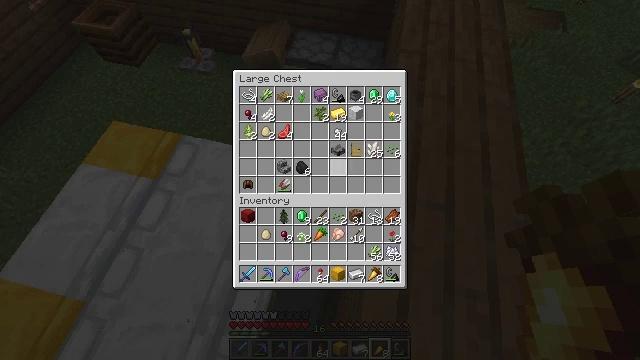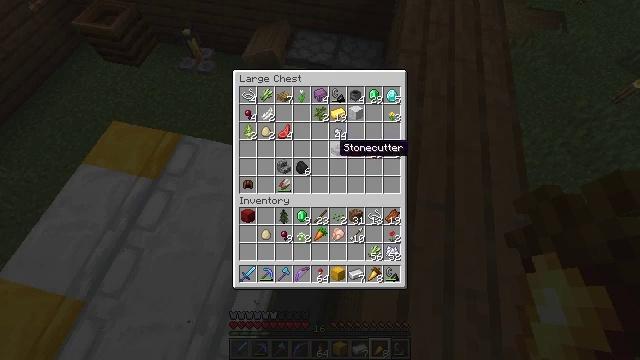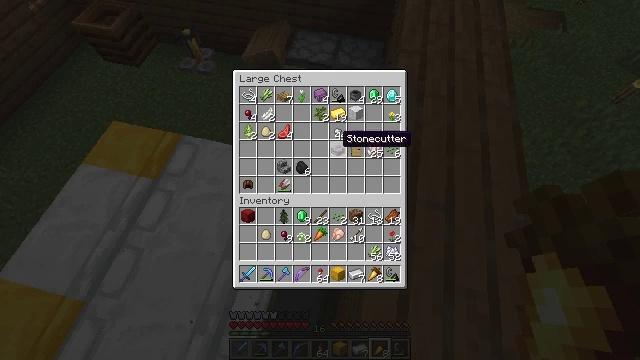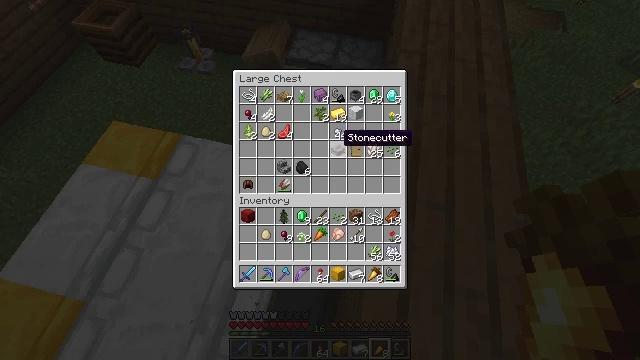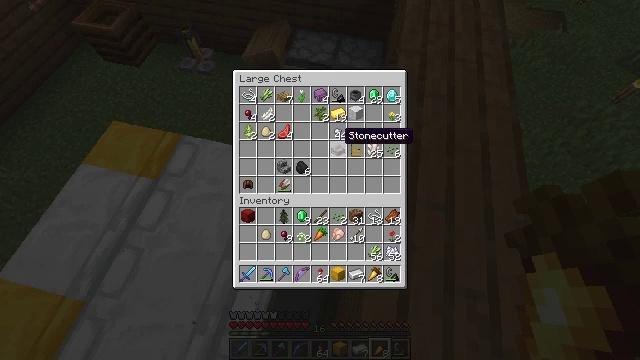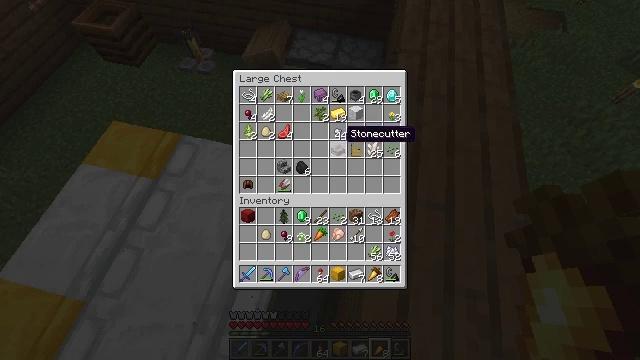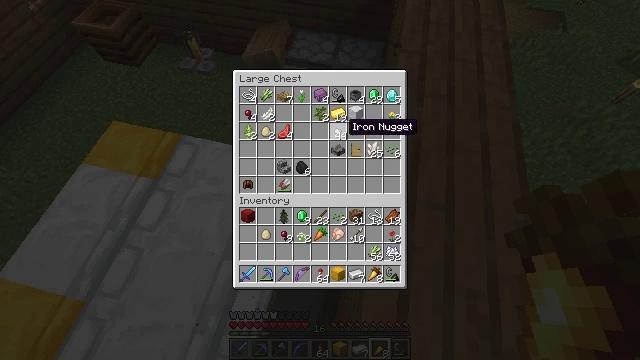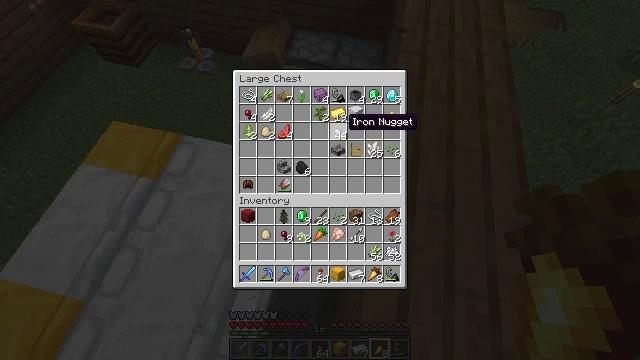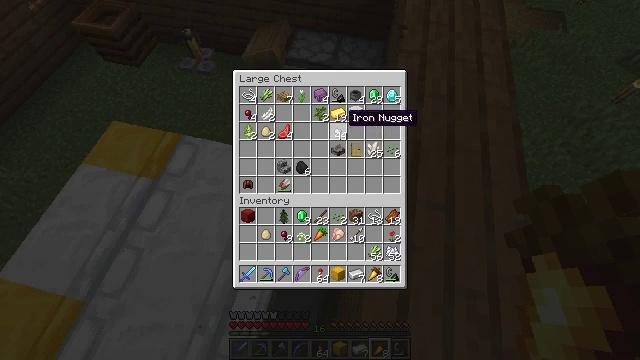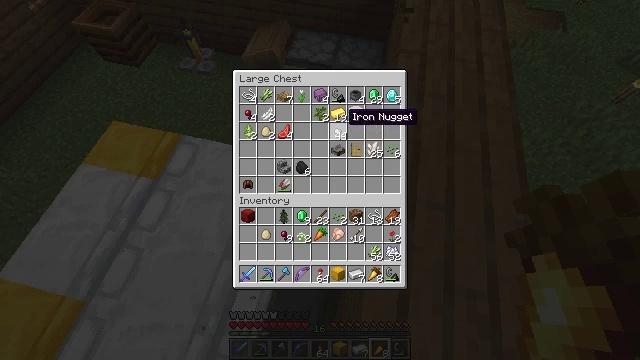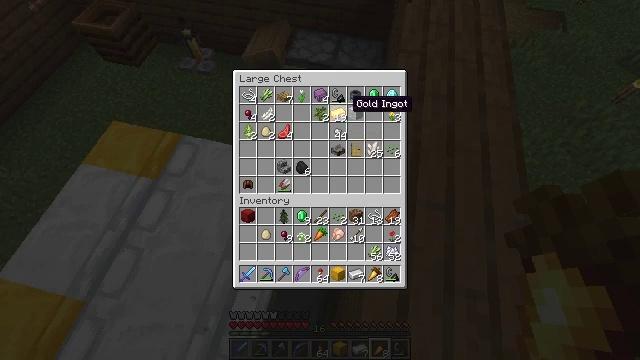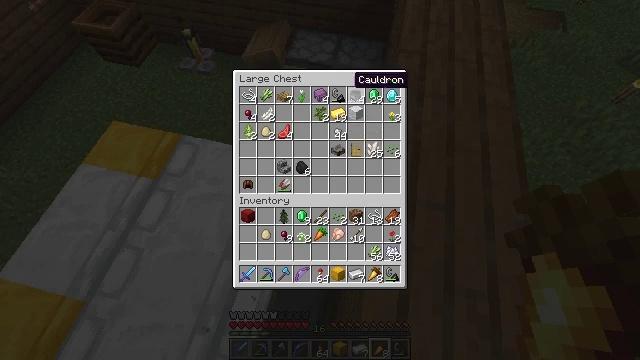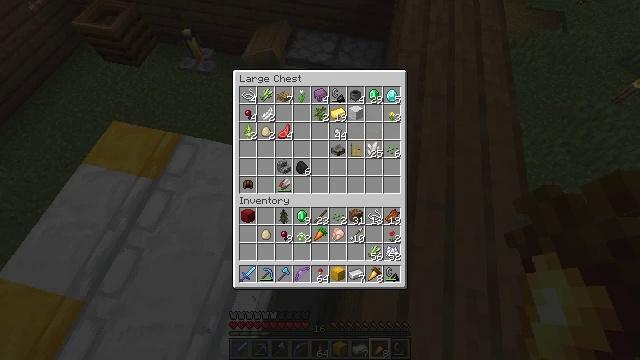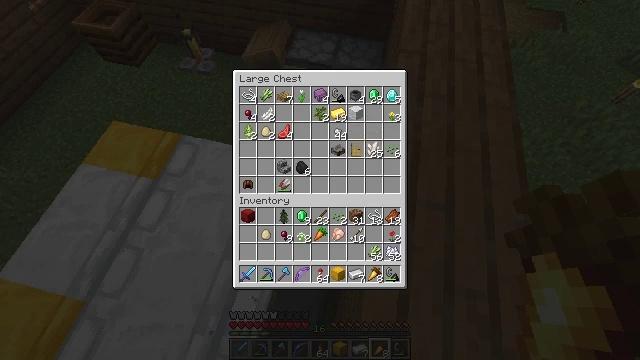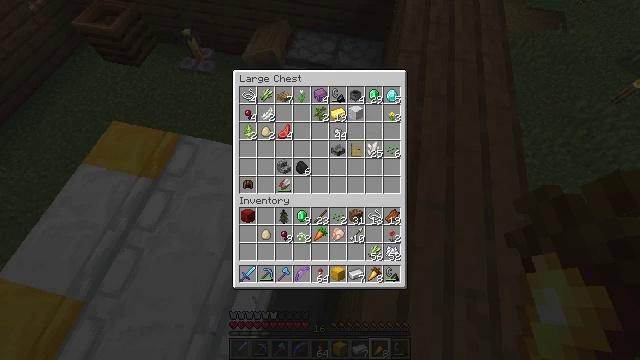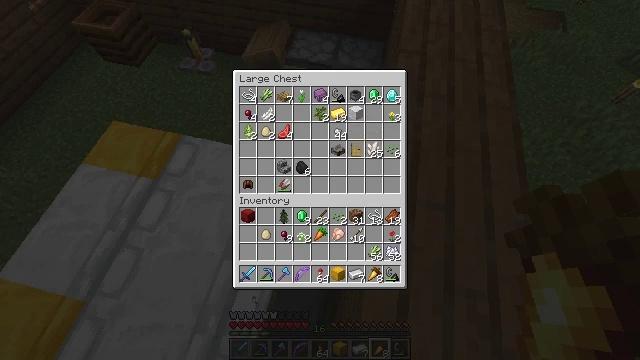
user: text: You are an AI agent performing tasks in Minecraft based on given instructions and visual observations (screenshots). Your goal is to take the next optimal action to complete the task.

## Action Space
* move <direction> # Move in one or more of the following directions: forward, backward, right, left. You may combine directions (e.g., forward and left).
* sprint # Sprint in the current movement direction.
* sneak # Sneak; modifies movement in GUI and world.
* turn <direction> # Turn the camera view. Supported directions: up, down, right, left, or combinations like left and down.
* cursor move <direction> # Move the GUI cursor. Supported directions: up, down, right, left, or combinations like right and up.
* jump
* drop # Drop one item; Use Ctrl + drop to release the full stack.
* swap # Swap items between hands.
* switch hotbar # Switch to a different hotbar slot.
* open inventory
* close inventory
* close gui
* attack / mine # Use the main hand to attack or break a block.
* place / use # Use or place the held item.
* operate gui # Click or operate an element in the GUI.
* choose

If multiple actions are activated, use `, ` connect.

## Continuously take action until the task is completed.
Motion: motion action
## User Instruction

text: Destroy the spruce leaves to get sticks and saplings.
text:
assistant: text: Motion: cursor move up
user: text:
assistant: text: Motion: cursor move up
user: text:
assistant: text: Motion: no_op
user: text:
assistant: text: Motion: no_op
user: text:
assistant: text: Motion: no_op
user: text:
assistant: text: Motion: no_op
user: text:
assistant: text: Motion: no_op
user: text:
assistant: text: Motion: no_op
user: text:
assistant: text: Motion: no_op
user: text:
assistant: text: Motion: cursor move up
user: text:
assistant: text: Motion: cursor move up
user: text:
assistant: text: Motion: cursor move up
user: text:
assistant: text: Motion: no_op
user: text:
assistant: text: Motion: cursor move up
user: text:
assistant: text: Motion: cursor move up
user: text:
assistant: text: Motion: no_op
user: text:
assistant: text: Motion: cursor move down
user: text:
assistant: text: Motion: cursor move down
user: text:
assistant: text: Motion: no_op
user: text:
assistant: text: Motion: no_op
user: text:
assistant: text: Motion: sneak
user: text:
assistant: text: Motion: sneak
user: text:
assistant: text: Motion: sneak, cursor move down
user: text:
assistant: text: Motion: sneak
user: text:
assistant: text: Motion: sneak
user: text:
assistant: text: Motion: sneak
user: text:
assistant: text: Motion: sneak
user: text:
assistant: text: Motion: sneak
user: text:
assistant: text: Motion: sneak
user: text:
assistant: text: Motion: sneak, operate gui